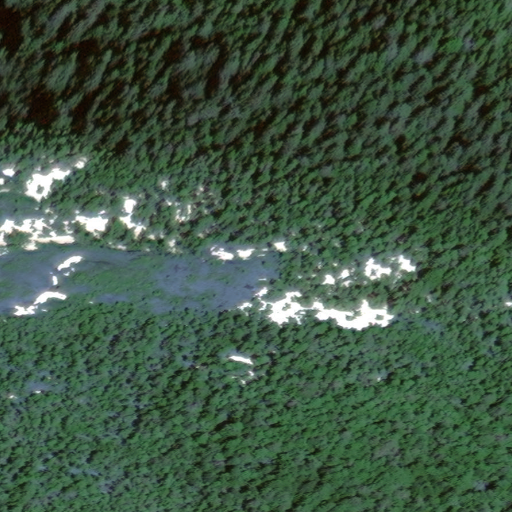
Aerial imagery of mountain in Alaska named Sugarloaf Mountain containing only unknown